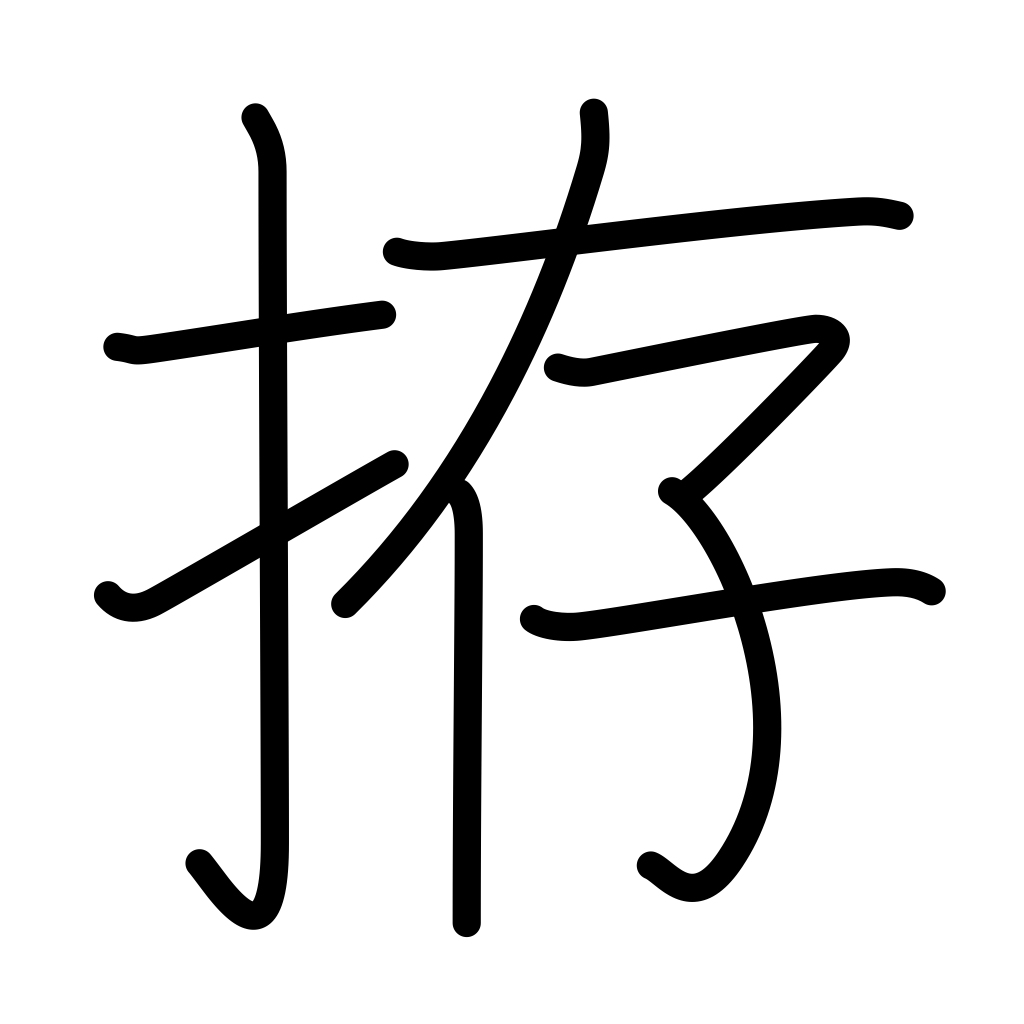
Meaning: make, prepare, arrange